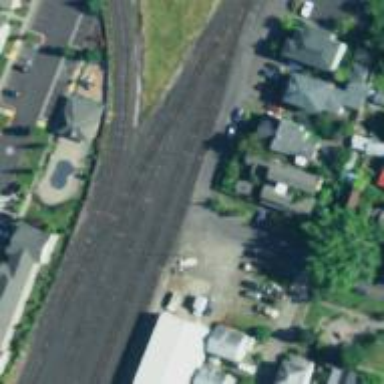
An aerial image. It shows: Railway siding for service.